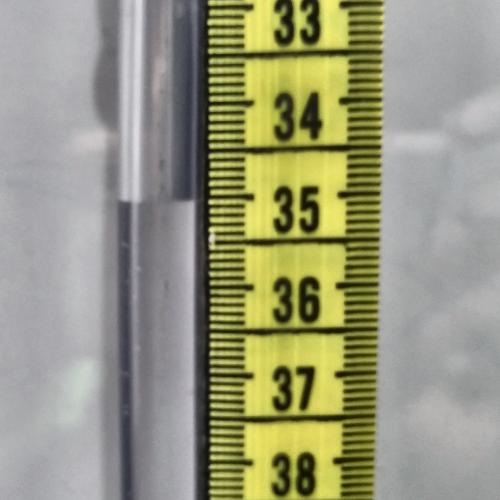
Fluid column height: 35.0 cm